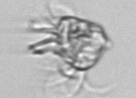
Label: Ciliophora